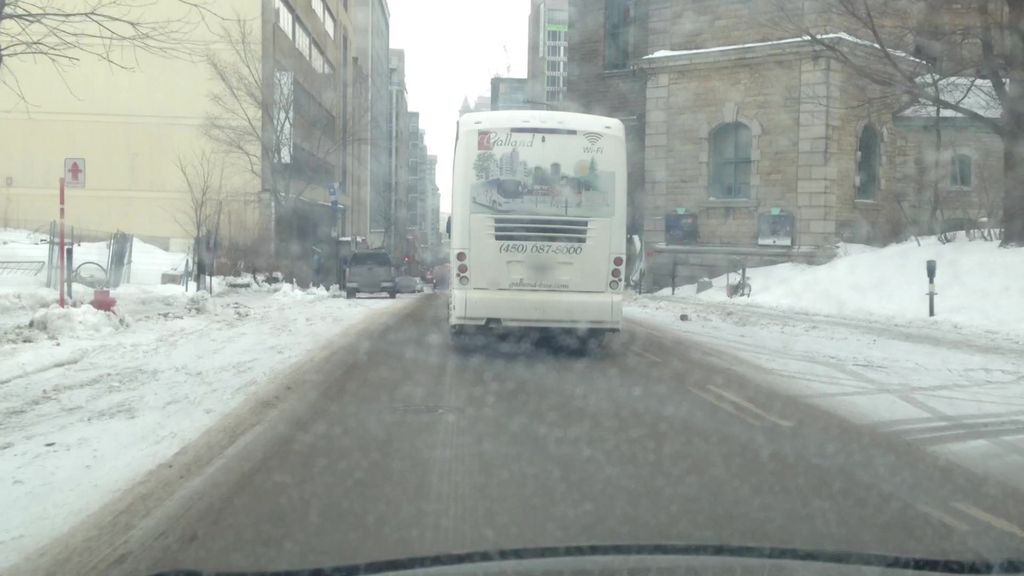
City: montreal